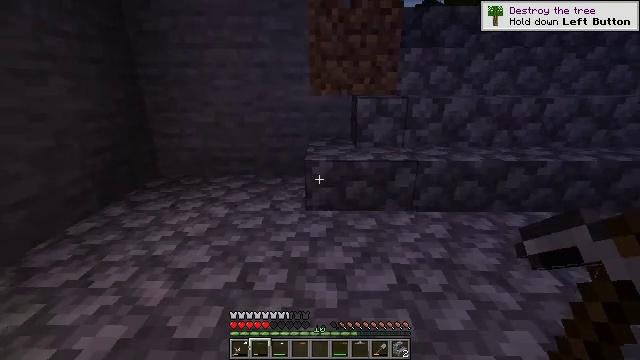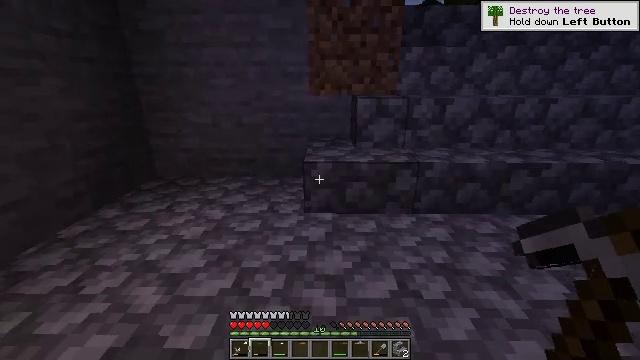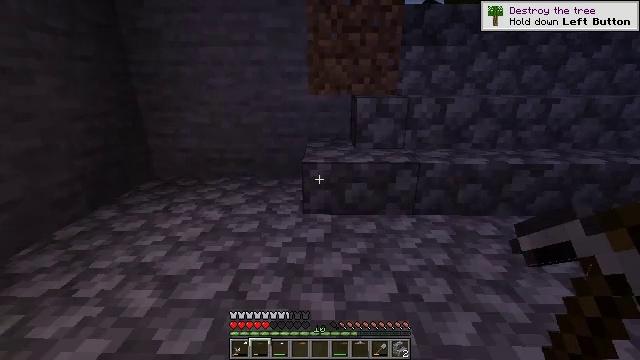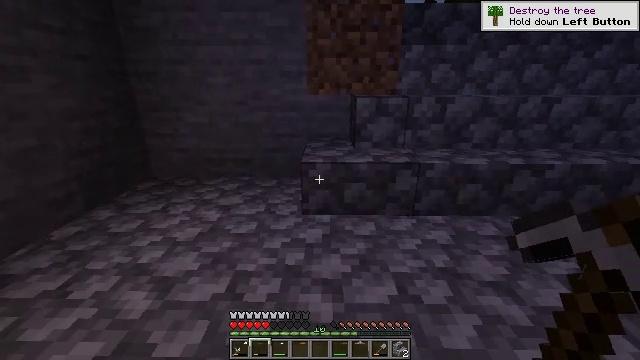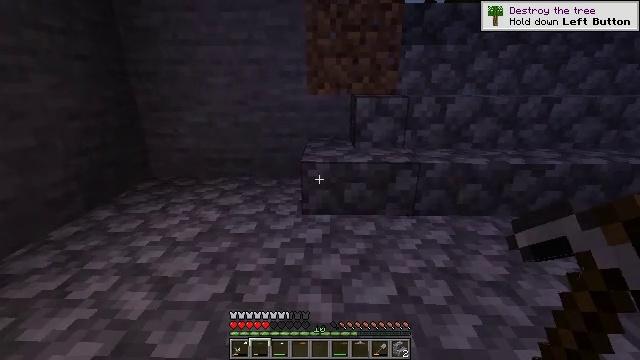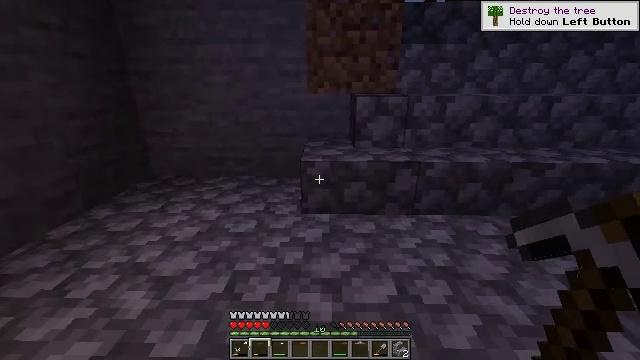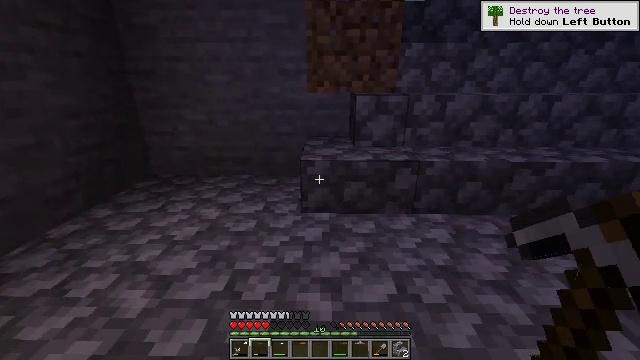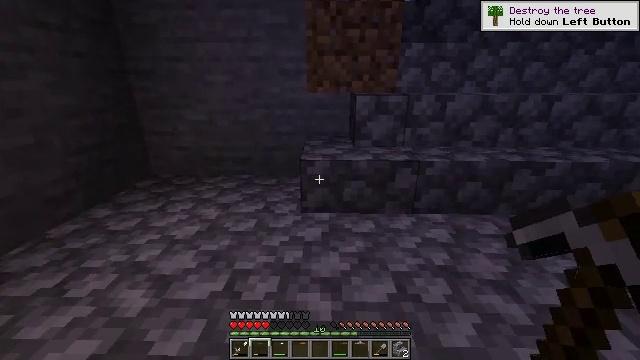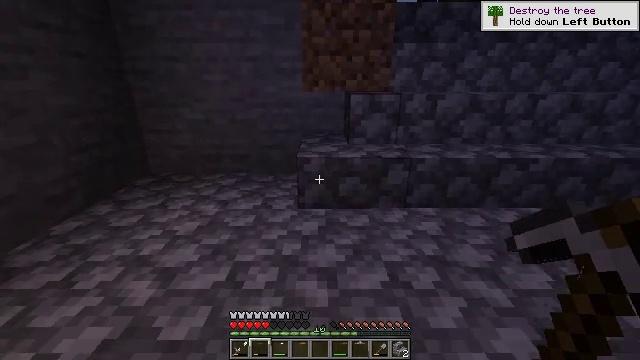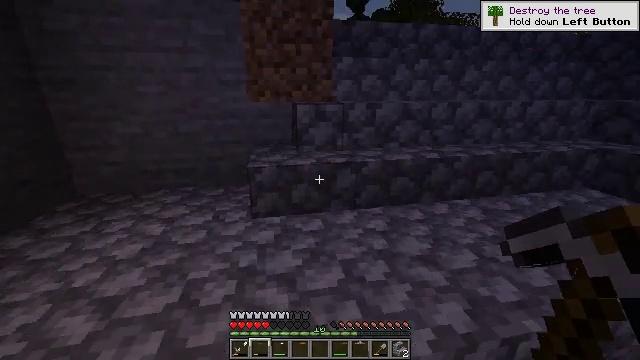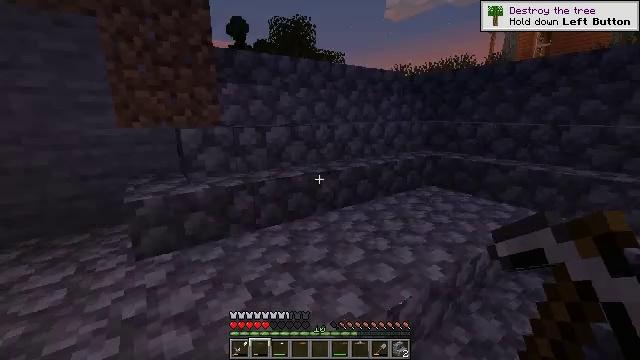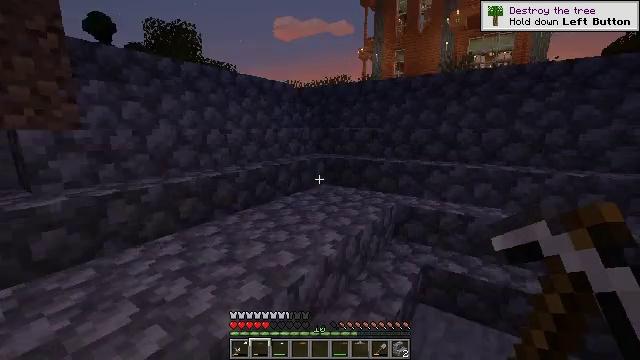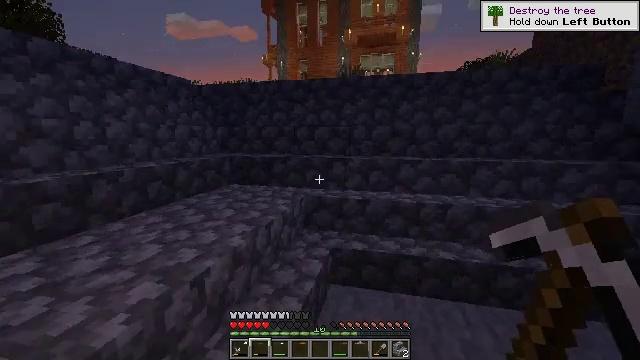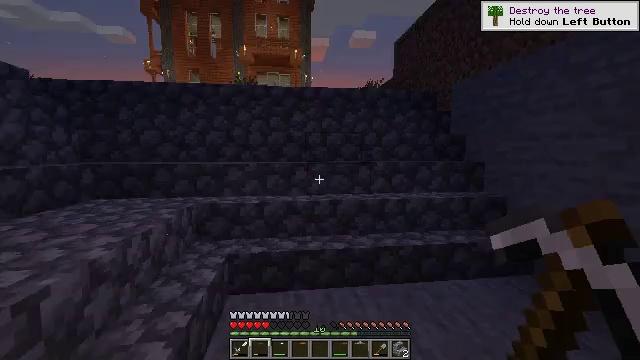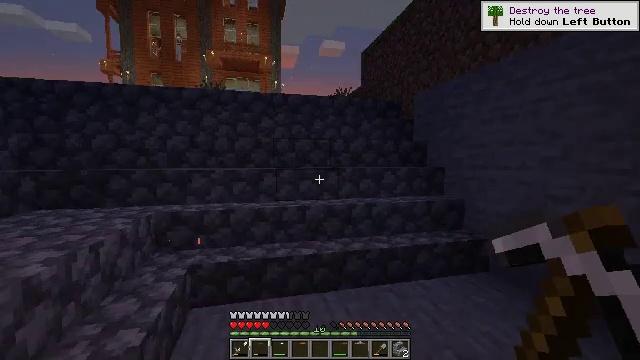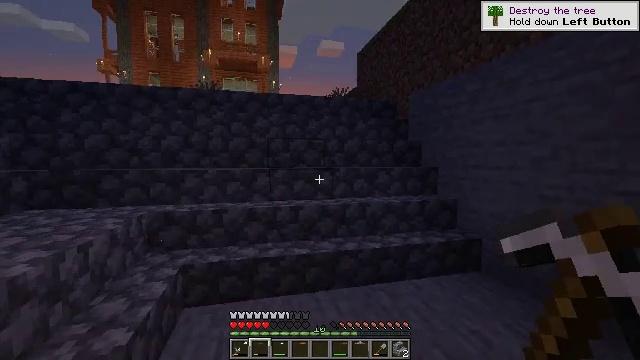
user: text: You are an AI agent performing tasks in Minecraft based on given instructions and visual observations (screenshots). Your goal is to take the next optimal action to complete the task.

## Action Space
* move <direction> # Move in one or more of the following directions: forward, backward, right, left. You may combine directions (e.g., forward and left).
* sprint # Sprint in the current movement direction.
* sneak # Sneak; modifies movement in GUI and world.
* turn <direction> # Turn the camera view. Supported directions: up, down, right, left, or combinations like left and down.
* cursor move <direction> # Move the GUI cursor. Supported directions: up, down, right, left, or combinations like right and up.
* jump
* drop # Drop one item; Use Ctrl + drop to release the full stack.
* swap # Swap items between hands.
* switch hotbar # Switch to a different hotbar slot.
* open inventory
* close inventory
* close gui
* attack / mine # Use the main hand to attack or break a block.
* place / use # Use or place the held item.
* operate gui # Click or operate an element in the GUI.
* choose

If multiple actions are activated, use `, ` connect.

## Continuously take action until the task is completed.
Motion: motion action
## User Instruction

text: Gather grass on the ground.
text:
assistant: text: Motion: no_op
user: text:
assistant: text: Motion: no_op
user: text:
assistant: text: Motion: no_op
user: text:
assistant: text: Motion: no_op
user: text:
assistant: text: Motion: no_op
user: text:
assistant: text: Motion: no_op
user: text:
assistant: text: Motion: no_op
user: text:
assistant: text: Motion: move back, turn right
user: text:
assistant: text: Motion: move back, turn right and up
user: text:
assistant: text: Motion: move back, turn right and up
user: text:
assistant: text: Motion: turn right and up
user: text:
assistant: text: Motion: turn right and up
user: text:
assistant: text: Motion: turn right and up
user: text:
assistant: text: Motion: turn right and up
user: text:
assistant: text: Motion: no_op
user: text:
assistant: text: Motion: no_op
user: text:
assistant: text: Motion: no_op
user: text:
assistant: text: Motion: move forward
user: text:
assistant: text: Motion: move forward
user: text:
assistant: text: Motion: move forward
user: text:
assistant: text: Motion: move forward
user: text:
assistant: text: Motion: move forward
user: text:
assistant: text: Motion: move forward, turn left
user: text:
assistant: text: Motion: turn left and down
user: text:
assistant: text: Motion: turn left and down
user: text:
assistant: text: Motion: turn left and down
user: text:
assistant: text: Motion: no_op
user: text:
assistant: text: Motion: no_op
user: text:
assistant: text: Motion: no_op
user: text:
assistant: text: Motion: no_op